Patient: sex M, age 30
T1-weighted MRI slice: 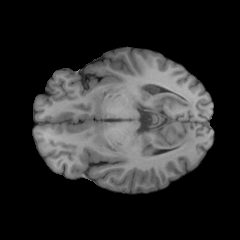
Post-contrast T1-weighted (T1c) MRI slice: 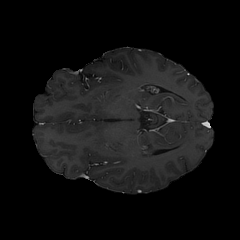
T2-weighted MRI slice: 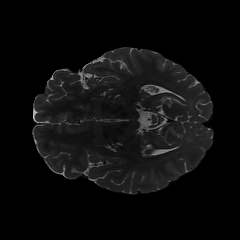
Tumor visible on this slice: no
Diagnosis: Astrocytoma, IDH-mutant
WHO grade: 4